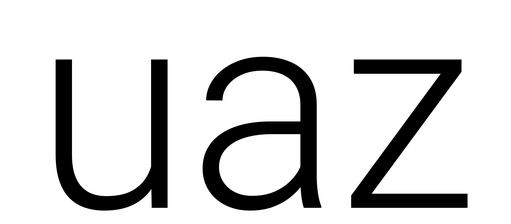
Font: Roboto_Light